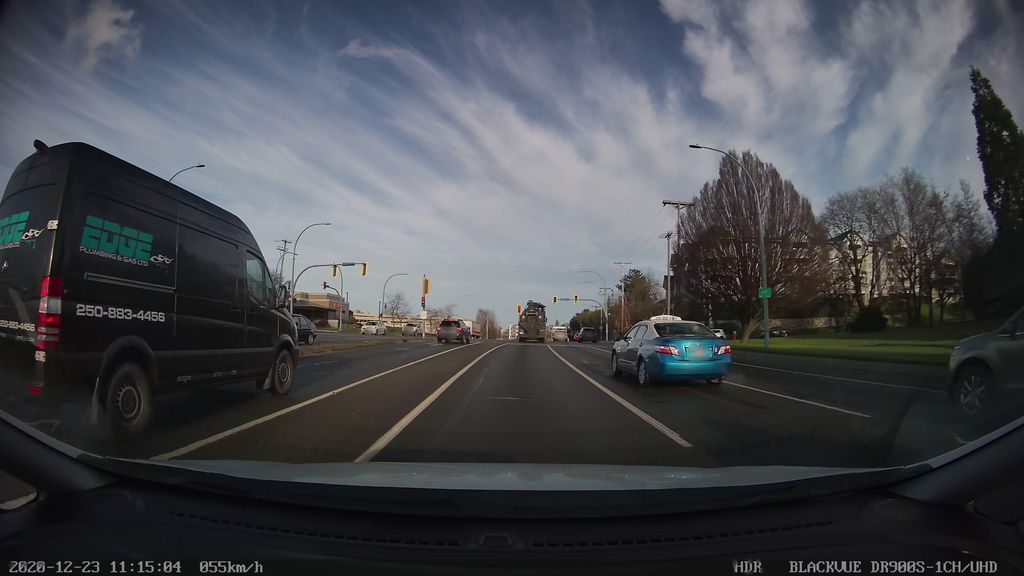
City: victoria